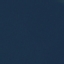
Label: SeaLake